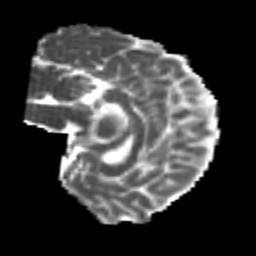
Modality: MD
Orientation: sagittal
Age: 26
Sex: female
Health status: healthy
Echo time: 0.074 s